Question: To put this simple, I have a table called Wishlist in Firebase Database which contains 2 different types of objects: attractions and sights.

Then, in my app I want to show in a fragment only those objects from Wishlist table which are sights. How could I achieve this? Right now, the code is as it follows: (obviously, it will crash if I put return null, but how else could I address this issue?)
'''
package com.example.mytravelapp.Fragments;
import android.os.Bundle;
import androidx.annotation.NonNull;
import androidx.annotation.Nullable;
import androidx.fragment.app.Fragment;
import androidx.recyclerview.widget.GridLayoutManager;
import androidx.recyclerview.widget.RecyclerView;
import android.view.LayoutInflater;
import android.view.View;
import android.view.ViewGroup;
import com.example.mytravelapp.Adapters.WishlistViewHolder;
import com.example.mytravelapp.Models.Sight;
import com.example.mytravelapp.Models.Wishlist;
import com.example.mytravelapp.R;
import com.firebase.ui.database.FirebaseRecyclerAdapter;
import com.firebase.ui.database.FirebaseRecyclerOptions;
import com.firebase.ui.database.SnapshotParser;
import com.google.firebase.auth.FirebaseAuth;
import com.google.firebase.auth.FirebaseUser;
import com.google.firebase.database.DataSnapshot;
import com.google.firebase.database.DatabaseReference;
import com.google.firebase.database.FirebaseDatabase;
import java.util.ArrayList;
import java.util.List;
/**
* A simple {@link Fragment} subclass.
*/
public class WishlistSightsFragment extends Fragment {
private RecyclerView wishlist;
private DatabaseReference query;
private FirebaseRecyclerAdapter adapter;
private FirebaseUser user;
public WishlistSightsFragment() {
// Required empty public constructor
}
@Override
public View onCreateView(LayoutInflater inflater, ViewGroup container,
Bundle savedInstanceState) {
// Inflate the layout for this fragment
return inflater.inflate(R.layout.fragment_wishlist_sights, container, false);
}
@Override
public void onViewCreated(@NonNull View view, @Nullable Bundle savedInstanceState) {
super.onViewCreated(view, savedInstanceState);
wishlist = view.findViewById(R.id.rvWishlistSights);
wishlist.setHasFixedSize(true);
user = FirebaseAuth.getInstance().getCurrentUser();
GridLayoutManager grid = new GridLayoutManager(getContext().getApplicationContext(), 1);
wishlist.setLayoutManager(grid);
fetch();
}
private void fetch(){
query = FirebaseDatabase.getInstance().getReference("wishlist").child(user.getUid());
FirebaseRecyclerOptions<Wishlist> options =
new FirebaseRecyclerOptions.Builder<Wishlist>()
.setQuery(query, new SnapshotParser<Wishlist>() {
@NonNull
@Override
public Wishlist parseSnapshot(@NonNull DataSnapshot snapshot) {
Wishlist attraction = new Wishlist(snapshot.child("idWishlist").getValue().toString(),
snapshot.child("idAttraction").getValue().toString(),
snapshot.child("name").getValue().toString(),
snapshot.child("description").getValue().toString(),
snapshot.child("image").getValue().toString(),
snapshot.child("type").getValue().toString());
if(attraction.getType().equals("sight")){
return attraction;
}
return null;
}
})
.build();
adapter = new FirebaseRecyclerAdapter<Wishlist, WishlistViewHolder>(options) {
@Override
public WishlistViewHolder onCreateViewHolder(ViewGroup parent, int viewType) {
View view = LayoutInflater.from(parent.getContext())
.inflate(R.layout.wishlist_design, parent, false);
return new WishlistViewHolder(view);
}
@Override
protected void onBindViewHolder(final WishlistViewHolder holder, final int position, final Wishlist model) {
holder.setDetails(getActivity(), model.getName(), model.getDescription(), model.getIdAttraction(), model.getImage());
}
};
wishlist.setAdapter(adapter);
}
@Override
public void onStart() {
super.onStart();
adapter.startListening();
}
@Override
public void onStop() {
super.onStop();
adapter.stopListening();
}
}
'''
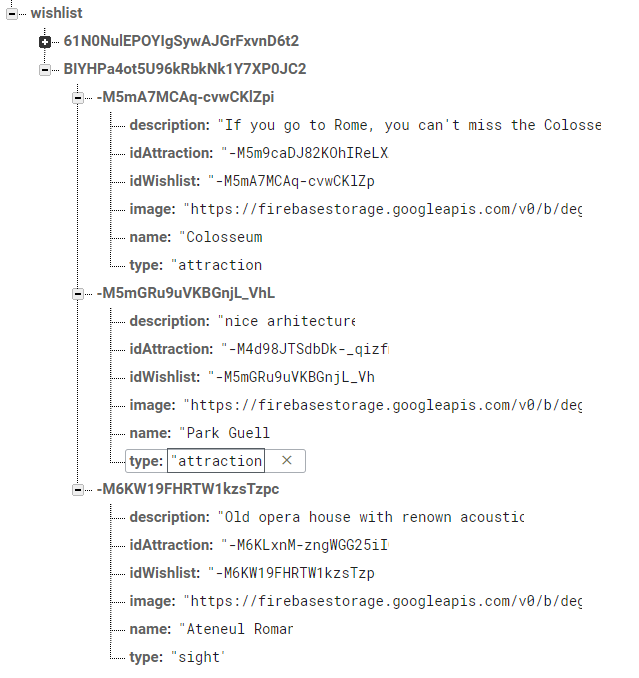
Answer: I think this query is more useful for you.
'''
query = FirebaseDatabase.getInstance().getReference("wishlist").child(user.getUid()).orderByChild("type").equalTo("sight");
FirebaseRecyclerOptions<Wishlist> options =
new FirebaseRecyclerOptions.Builder<Wishlist>()
.setQuery(query, Wishlist.class)
.build();
'''
You can get the list of wish who have type sight.